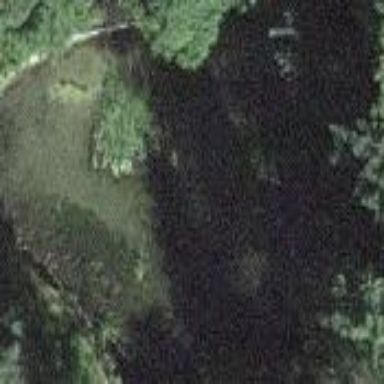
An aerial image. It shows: Pond with natural water.